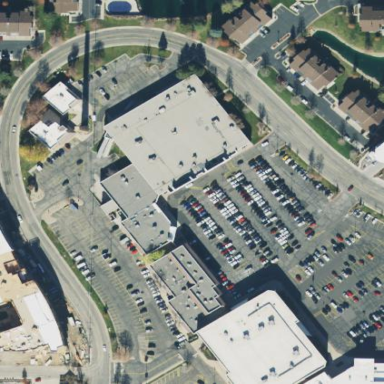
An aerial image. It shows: Retail building that serves as mall.